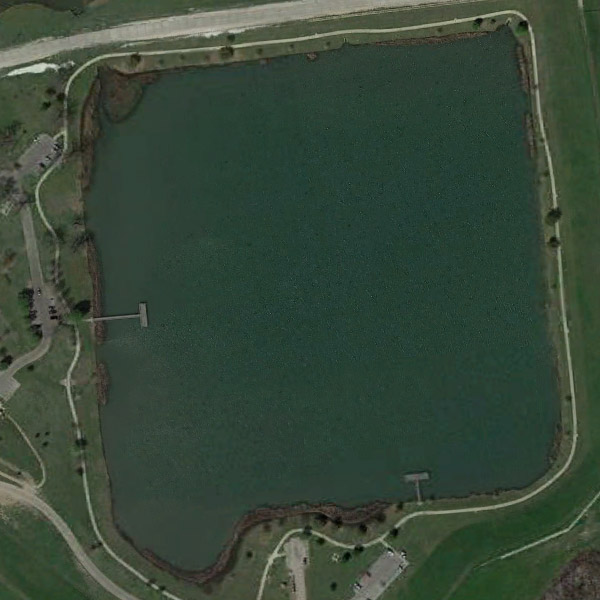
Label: Pond